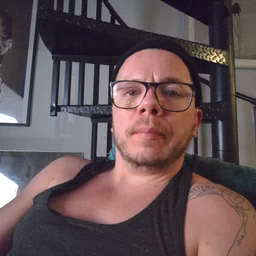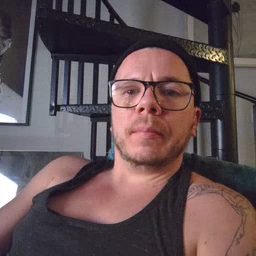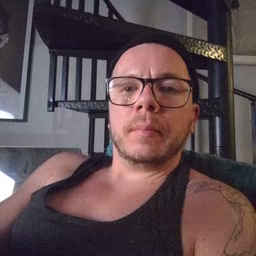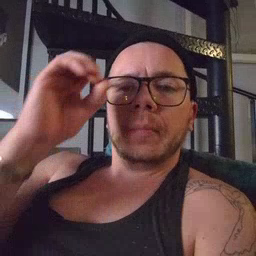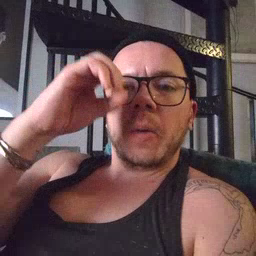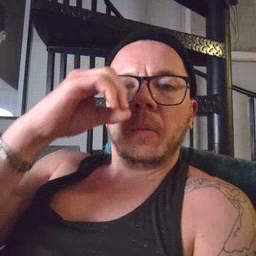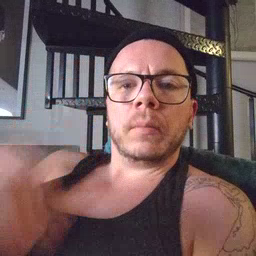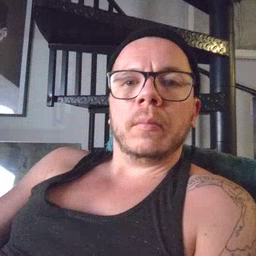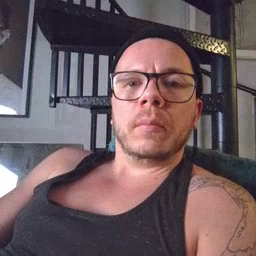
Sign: owl